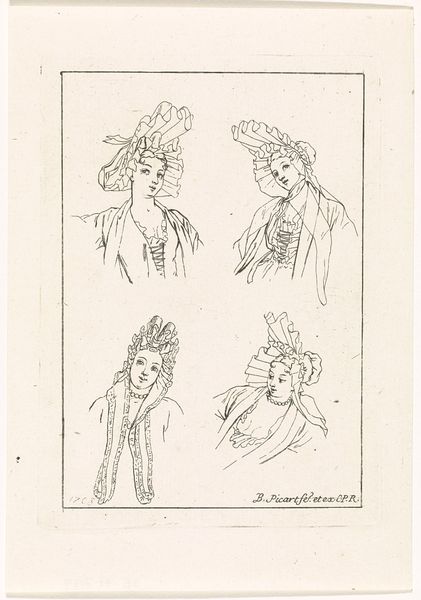
Titel: Allerlei houdingen van vrouwenhoofden en manieren om een hoed te dragen
Künstler: Bernard Picart
Standort: Amsterdam
Institution: Rijksmuseum
Schlagwörter: hat, white, women, black, dress, face, frauen, girls, hair, lace, ladies, lady, nose, robe, woman, profile, classical, head, young, baroque, eyes, drawing, bonnet, chin, mouth, hats, sketch, curls, faces, necklace, smile, clothes, square, style, art, study, pencil, hut, lips, pearls, shoulders, four, cheek, druck, humans, fashion, body, zeichnung, heads, ruffles, buch, mode, wig, skizze, bosom, princess, queen, wigs, laced, hüte, curly hair, frills, brows, advertisement, throat, bonnett, designs, kleider, models, hairstyles, bonnets, headwear, picart, corsets, lace up, modeskizze, ketteb, ketten, 우아한 여성, 거만한 귀족 여자